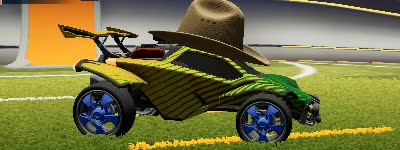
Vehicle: octane